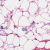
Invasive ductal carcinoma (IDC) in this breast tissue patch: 0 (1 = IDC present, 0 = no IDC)